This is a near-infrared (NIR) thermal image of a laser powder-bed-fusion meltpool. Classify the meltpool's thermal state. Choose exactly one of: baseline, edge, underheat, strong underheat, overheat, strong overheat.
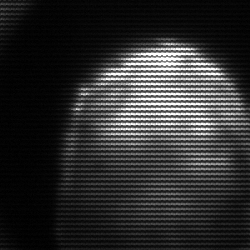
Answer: edge